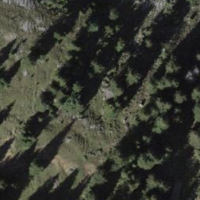
EUNIS habitat code: 23
Species observed at this site:
Carduelis citrinella